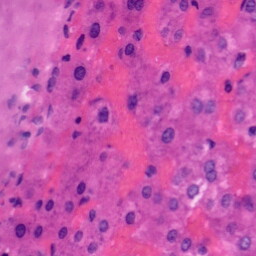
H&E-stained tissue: Liver